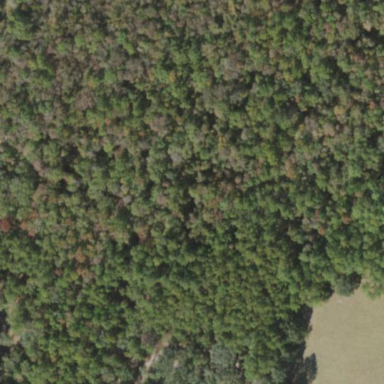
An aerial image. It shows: Mixed woodland with various types of leaves.